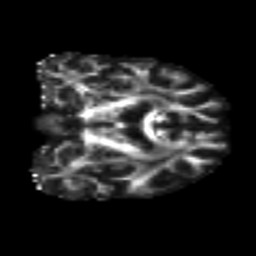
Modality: FA
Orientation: coronal
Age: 56
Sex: male
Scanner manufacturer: siemens
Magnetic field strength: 3 T
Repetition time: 4.987 s
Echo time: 0.0792 s